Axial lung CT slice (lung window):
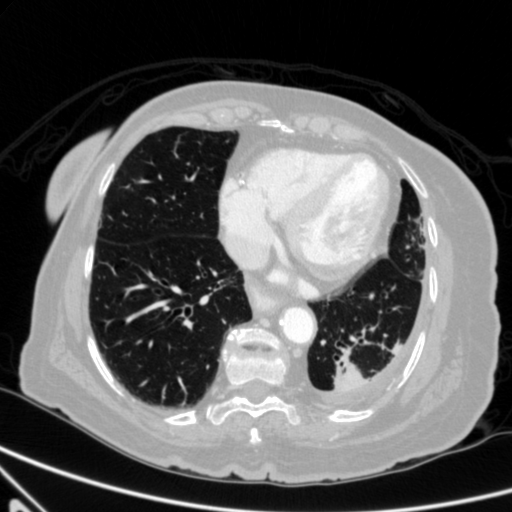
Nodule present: no